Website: crate-barrel
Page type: customer-info-address
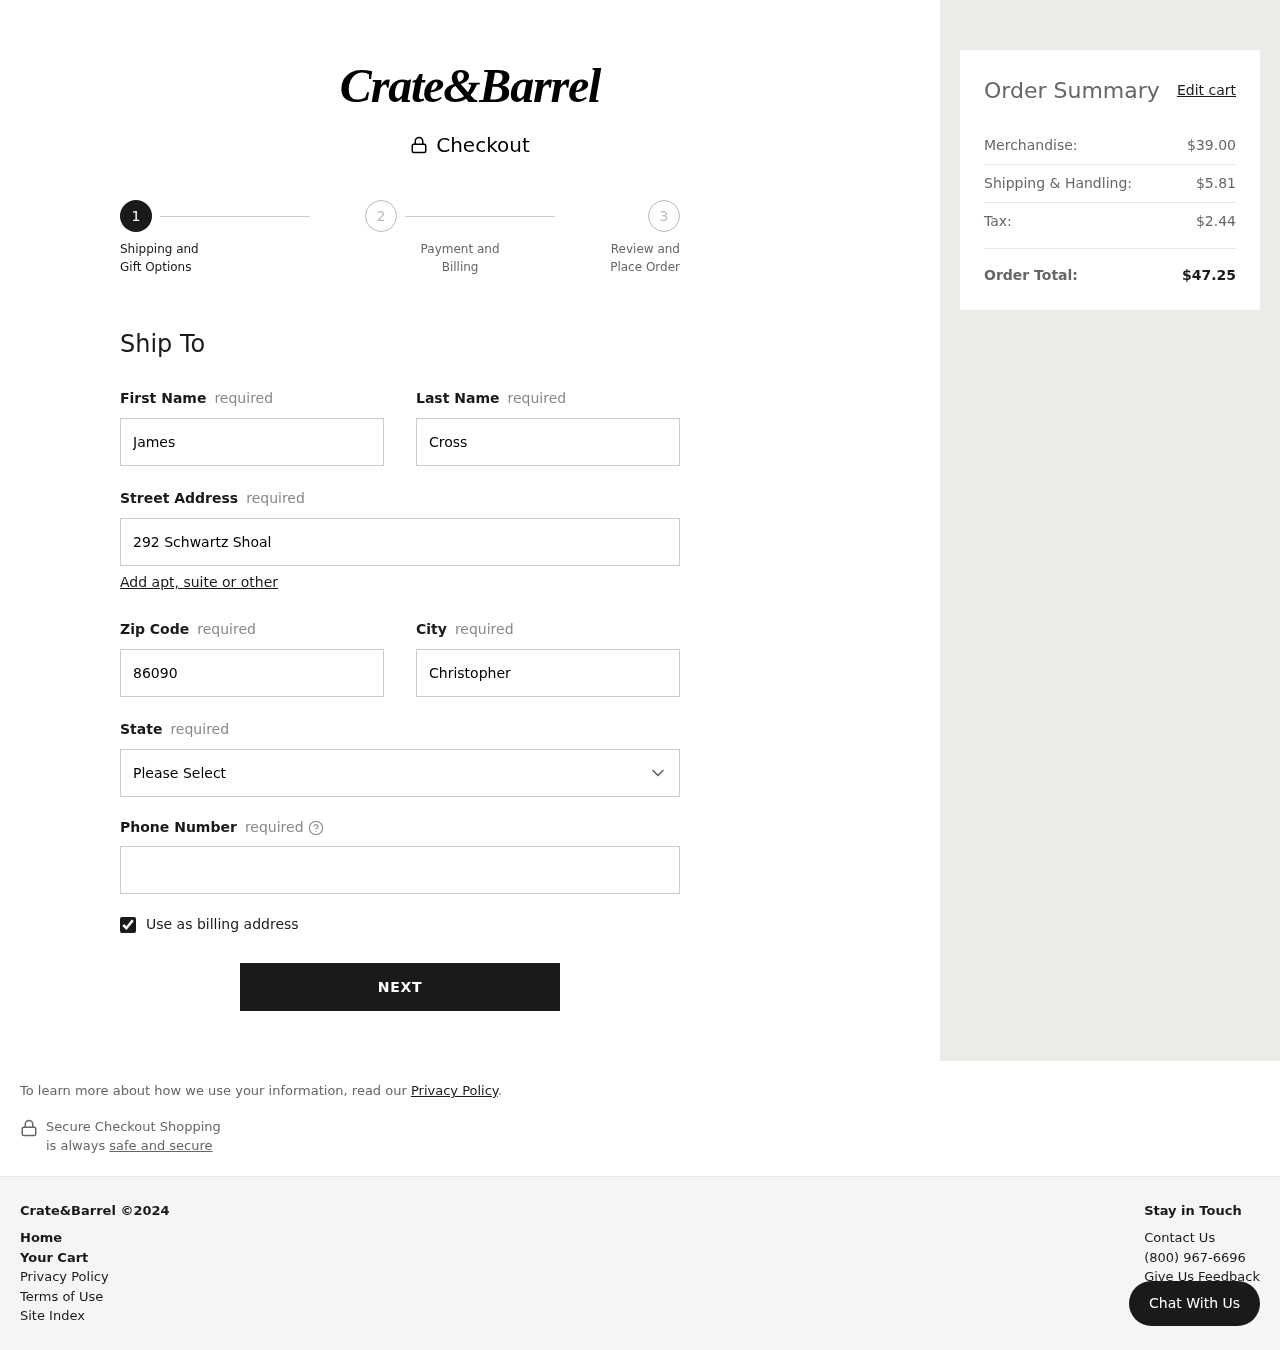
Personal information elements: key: PII_CITY
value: Christopherburgh
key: PII_FIRSTNAME
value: James
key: PII_LASTNAME
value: Cross
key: PII_PHONE
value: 9673016213
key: PII_POSTCODE
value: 86090
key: PII_STATE
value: Georgia
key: PII_STREET
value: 292 Schwartz Shoal
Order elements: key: ORDER_SUBTOTAL
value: $39.00
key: ORDER_SHIPPING_COST
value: $5.81
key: ORDER_TAX
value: $2.44
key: ORDER_TOTAL
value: $47.25